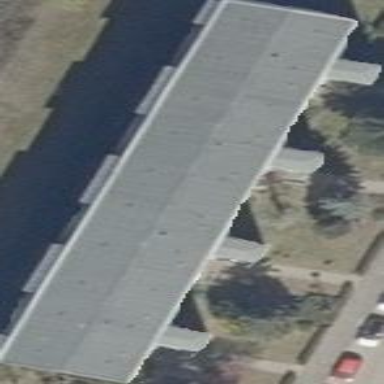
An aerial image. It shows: Gabled roof on residential building.